Question: I added UITabBarController as RootView and I also know that 'more' button is automatically added when you have more then 5 tabBarItem.
So Its all Work prefect But I have Two Issues:
1) how can i set Image On 'more' TabBarItem ?
2) myTabBarItem Not added properly (see image for more understanding) its only design related issue

Image says that my i set
'''
self.tabBarController.tabBar.tintColor = [UIColor redColor];
'''
And My UITabBarItem is Orange Color, So Here you can see that my tabBarItem not fit to UITabBar and also dont know how to add image on 'more' Button.
Please Help my On this Issues.
Thanks in advance.
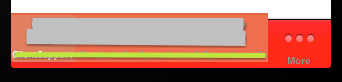
Answer: Unfortunately you can't customize button in TabViewController by setting custom image there, this tabbar is supposed to be created automatically by iOS.